【题型】选择题　【知识点】函数　【难度】medium
已知函数$f(x)=A\cos(\omega x+\varphi)\left(A>0,\omega>0,|\varphi|<\dfrac{\pi}{2}\right)$的部分图象如图所示，则（ ）

A. $f(x)=3\cos\left(\dfrac{1}{2}x-\dfrac{\pi}{6}\right)$ \hfill B. $f(x)=3\sin\left(\dfrac{1}{2}x-\dfrac{\pi}{3}\right)$
\vspace{1em}
C. $f(x)=3\cos\left(\dfrac{1}{2}x-\dfrac{\pi}{3}\right)$ \hfill D. $f(x)=3\sin\left(\dfrac{1}{2}x-\dfrac{\pi}{6}\right)$
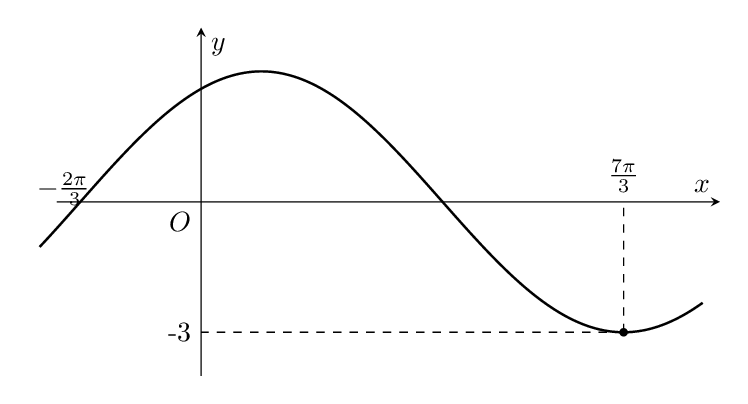
【解答】
\textbf{【答案】}A
\vspace{0.5em}
\textbf{【难度】}0.85
\vspace{0.5em}
\textbf{【知识点】}由图象确定正（余）弦型函数解析式
\vspace{0.5em}
\textbf{【分析】}先根据函数图象确定振幅$A$、周期$T$，进而求出$\omega$，再利用图象上的点求出初相$\varphi$，最后得函数表达式.
\vspace{1em}
\textbf{【详解】}由图可知$A=3$．设$f(x)$的最小正周期为$T$，则$\dfrac{3T}{4}=\dfrac{7\pi}{3}-\left(-\dfrac{2\pi}{3}\right)$，解得$T=4\pi$．
\vspace{0.5em}
由$4\pi=\dfrac{2\pi}{\omega}$，解得$\omega=\dfrac{1}{2}$，则$f(x)=3\cos\left(\dfrac{1}{2}x+\varphi\right)$，将点$\left(\dfrac{7\pi}{3},-3\right)$代入方程$y=3\cos\left(\dfrac{1}{2}x+\varphi\right)$中，得
\vspace{0.5em}
$3\cos\left(\dfrac{7\pi}{6}+\varphi\right)=-3$，
\vspace{0.5em}
所以$\dfrac{7\pi}{6}+\varphi=\pi+2k\pi$，$k\in\mathbb{Z}$，解得$\varphi=-\dfrac{\pi}{6}+2k\pi$，$k\in\mathbb{Z}$．
\vspace{0.5em}
因为$|\varphi|<\dfrac{\pi}{2}$，所以$\varphi=-\dfrac{\pi}{6}$，所以$f(x)=3\cos\left(\dfrac{1}{2}x-\dfrac{\pi}{6}\right)$．
\vspace{0.5em}
故选：A.